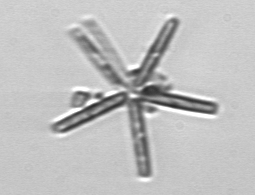
Label: Thalassionema